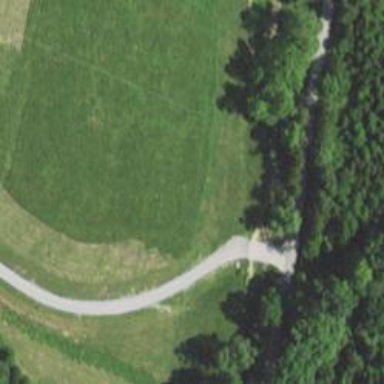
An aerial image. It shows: Driveway service road that includes low water crossing bridge.